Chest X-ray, AP view. Patient: 50 years old, sex M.
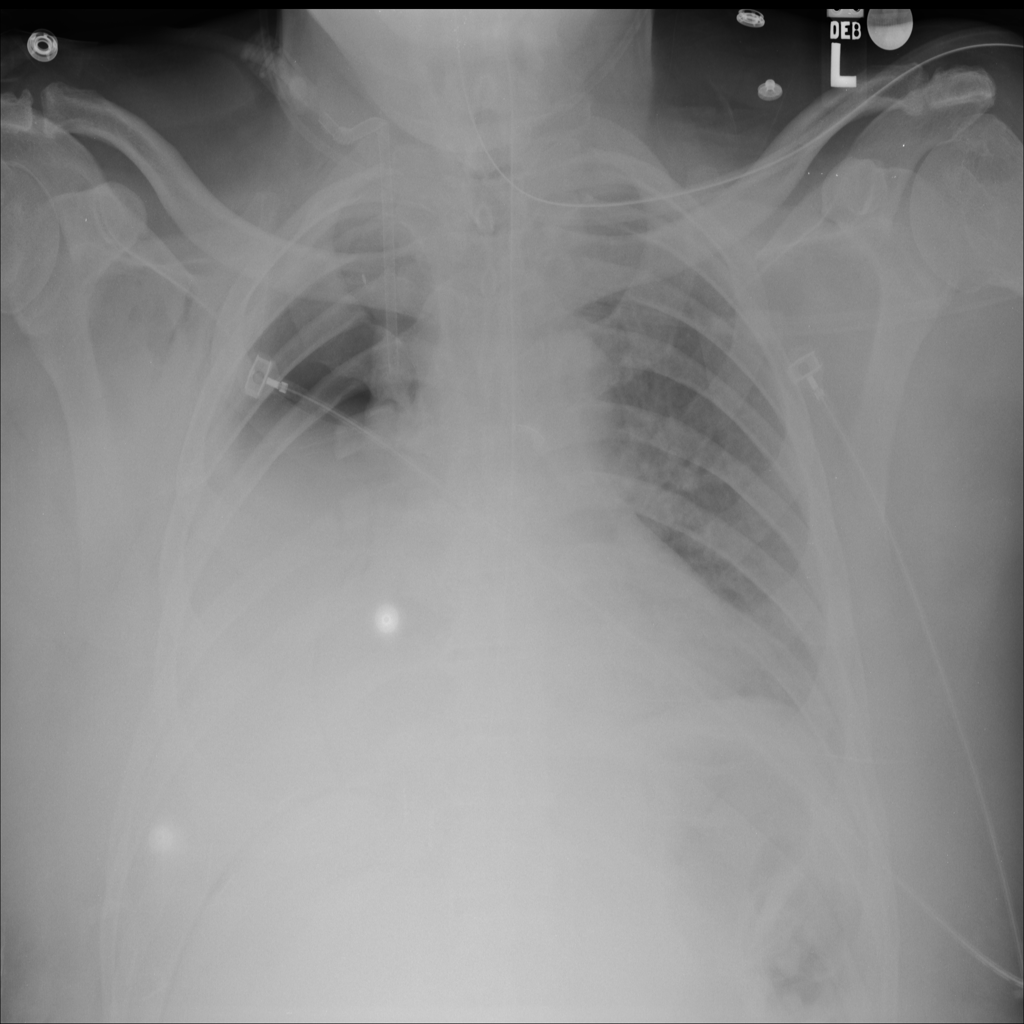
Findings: No Finding